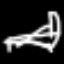
Label: bed